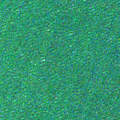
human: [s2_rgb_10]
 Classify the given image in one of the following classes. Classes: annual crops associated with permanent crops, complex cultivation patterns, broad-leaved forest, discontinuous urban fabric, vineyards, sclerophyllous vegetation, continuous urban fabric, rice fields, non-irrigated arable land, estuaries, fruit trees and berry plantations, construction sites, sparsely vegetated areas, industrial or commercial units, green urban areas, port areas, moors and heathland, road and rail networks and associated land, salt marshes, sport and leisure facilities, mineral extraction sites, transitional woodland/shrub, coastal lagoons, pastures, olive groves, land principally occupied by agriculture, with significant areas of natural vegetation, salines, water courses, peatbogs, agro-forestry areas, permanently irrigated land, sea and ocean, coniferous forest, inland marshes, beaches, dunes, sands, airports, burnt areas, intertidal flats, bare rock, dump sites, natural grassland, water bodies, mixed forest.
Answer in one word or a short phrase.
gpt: sea and ocean